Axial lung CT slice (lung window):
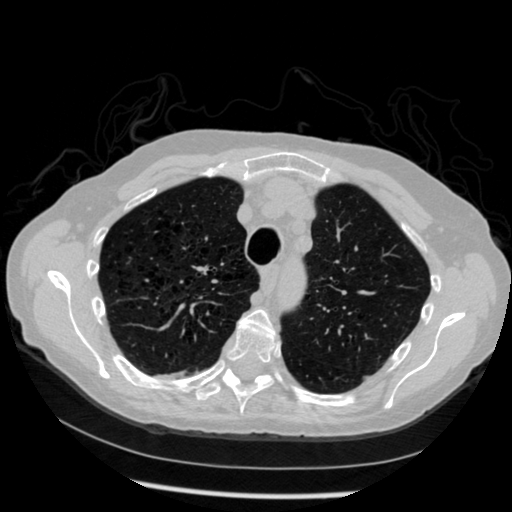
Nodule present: no